Question: Im looking for an html slider that will look like this :

that give me the ability to assign the range , and if the range is larger than the slider size ,i should have these arrows to go to the right and left.
Im sure there is someone has done that.
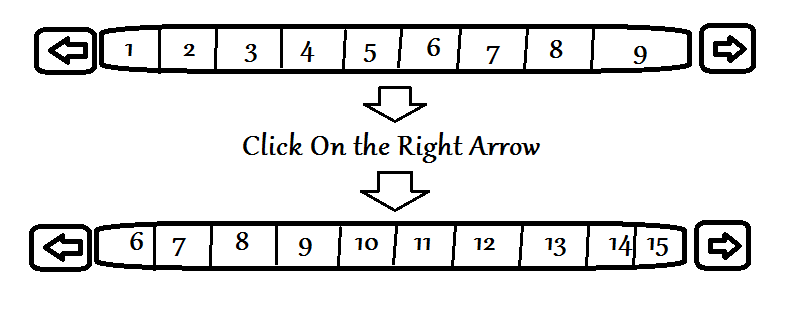
Answer: I know a plugin that does what you want. Download it <URL>. Its called jPaginate